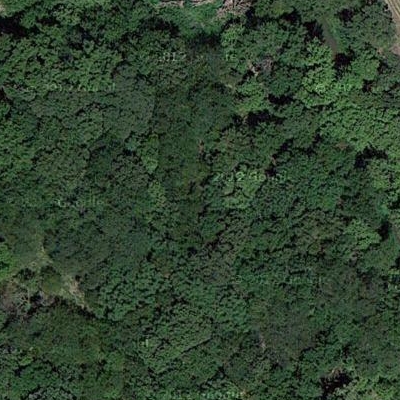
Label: eForest